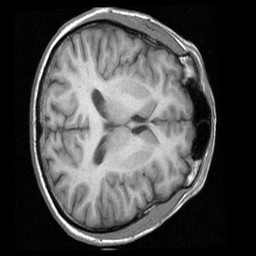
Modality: T1w
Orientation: axial
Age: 51